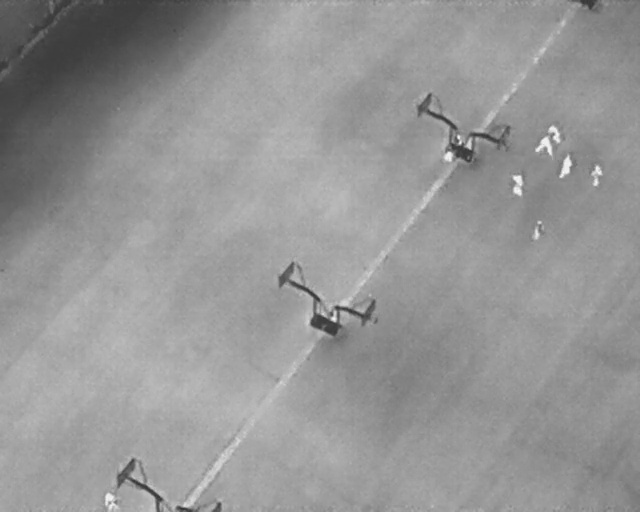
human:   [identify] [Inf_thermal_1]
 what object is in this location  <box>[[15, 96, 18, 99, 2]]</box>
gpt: <ref>1 medium person at the bottom left</ref>

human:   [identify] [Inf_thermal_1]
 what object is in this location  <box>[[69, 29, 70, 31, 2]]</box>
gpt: <ref>1 small person at the right</ref>

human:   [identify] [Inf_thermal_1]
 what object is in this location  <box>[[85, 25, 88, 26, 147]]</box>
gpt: <ref>1 medium person at the top right</ref>